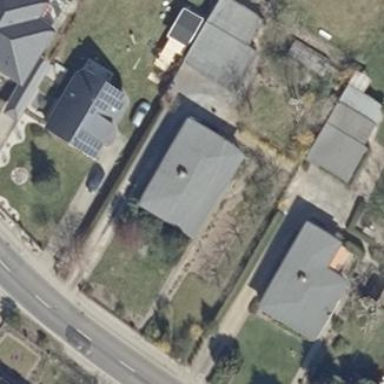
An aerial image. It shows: Detached building.